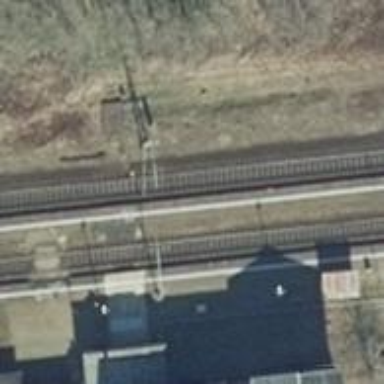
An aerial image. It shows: Public transport stop position along the railway.